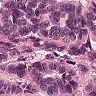
Metastatic tissue present: yes